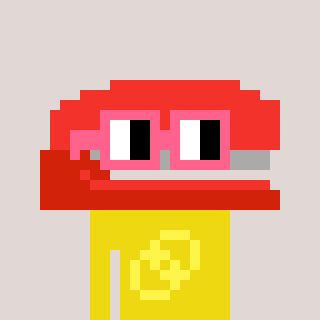
a pixel art character with square pink glasses, a stapler-shaped head and a yellow-colored body on a warm background